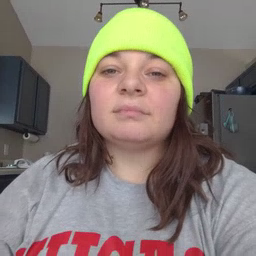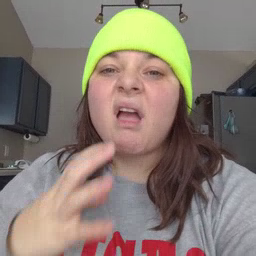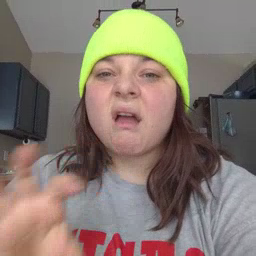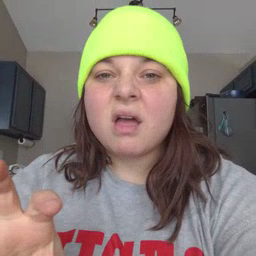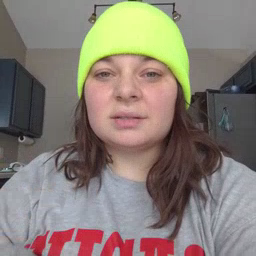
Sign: hot